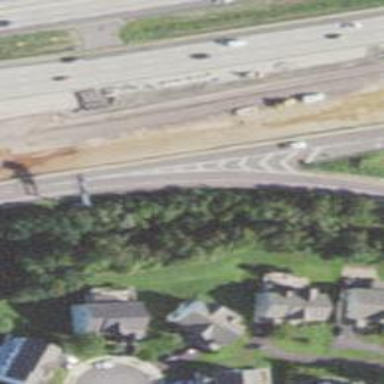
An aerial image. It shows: Motorway junction.